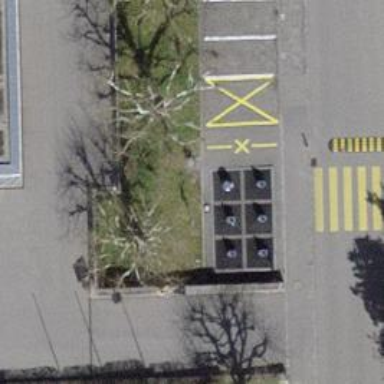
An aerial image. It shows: Recycling container for green waste at the recycling facility.